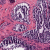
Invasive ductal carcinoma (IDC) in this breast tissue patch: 0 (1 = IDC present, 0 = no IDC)